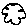
Label: cloud